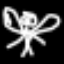
Label: angel